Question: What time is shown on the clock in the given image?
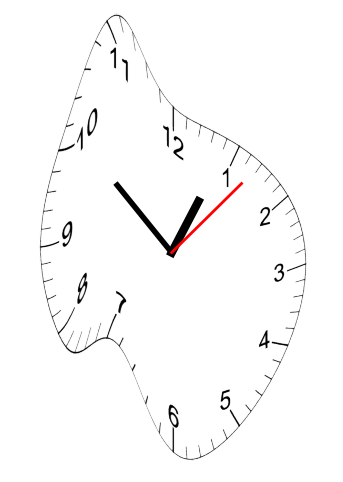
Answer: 12:51:07